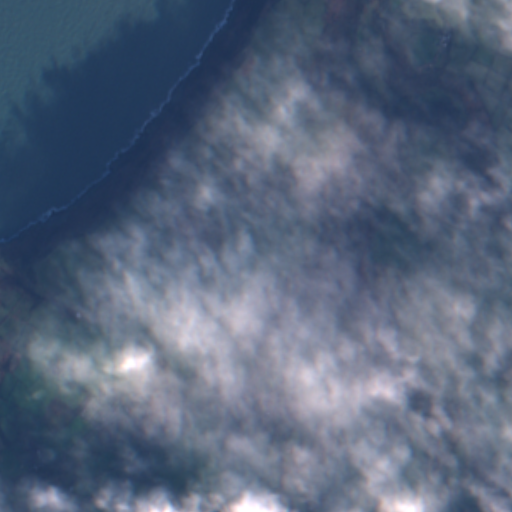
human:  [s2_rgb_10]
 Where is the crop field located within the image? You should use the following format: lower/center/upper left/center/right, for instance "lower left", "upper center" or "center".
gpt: The crop field is located in the lower left of the image.
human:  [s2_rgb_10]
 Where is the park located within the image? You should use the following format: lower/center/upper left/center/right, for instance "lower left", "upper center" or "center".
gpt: The park is located in the lower left of the image.
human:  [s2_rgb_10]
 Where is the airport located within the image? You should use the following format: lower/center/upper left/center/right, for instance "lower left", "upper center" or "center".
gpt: There is no airport in the image.